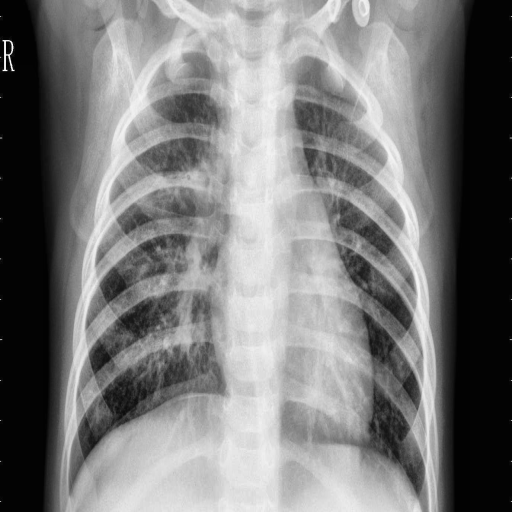
Finding: PNEUMONIA